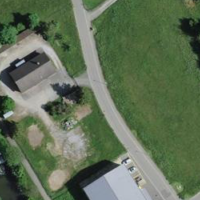
EUNIS habitat code: 25
Species observed at this site:
Calopteryx splendens